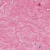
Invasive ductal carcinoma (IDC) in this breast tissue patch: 0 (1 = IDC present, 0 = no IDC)